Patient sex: F
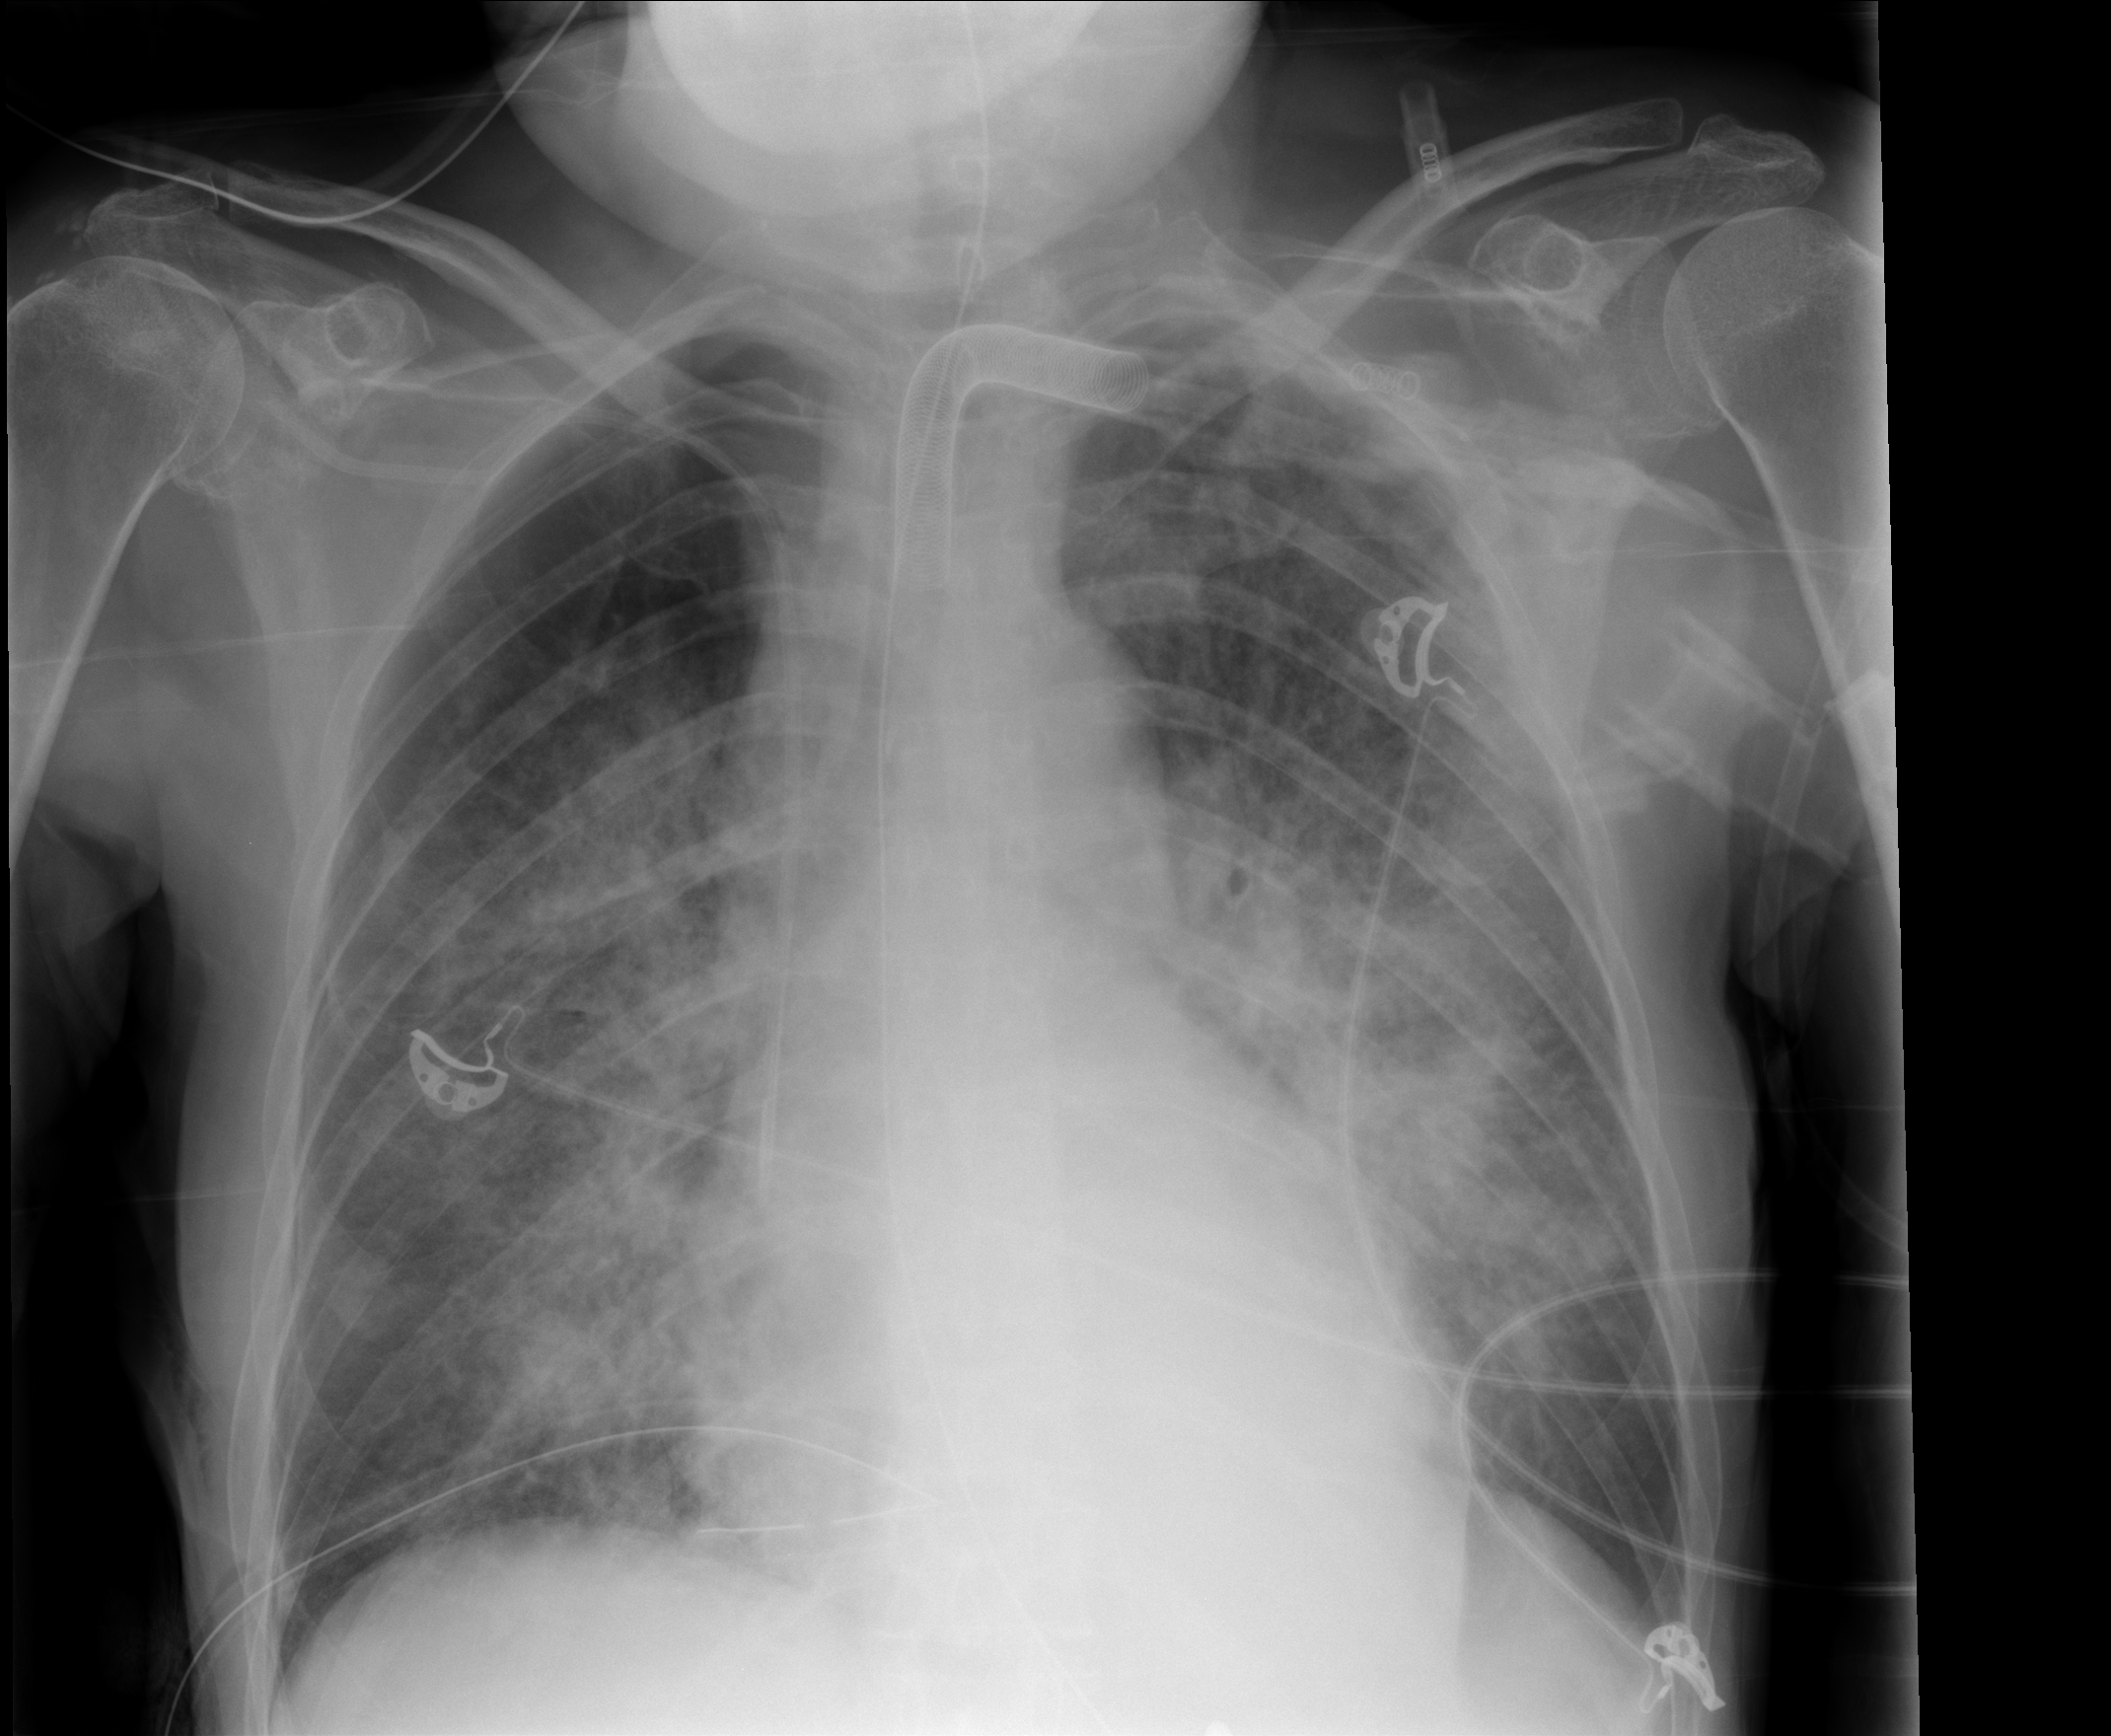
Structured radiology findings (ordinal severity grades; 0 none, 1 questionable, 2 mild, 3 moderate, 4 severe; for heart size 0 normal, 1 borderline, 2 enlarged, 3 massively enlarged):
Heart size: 1
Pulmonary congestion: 2
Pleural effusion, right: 0
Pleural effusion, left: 0
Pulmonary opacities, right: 3
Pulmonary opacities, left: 3
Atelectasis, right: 2
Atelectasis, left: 2